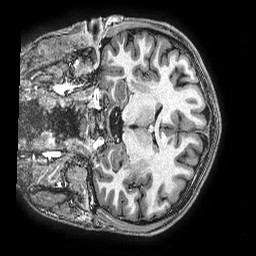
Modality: T1w
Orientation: coronal
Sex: male
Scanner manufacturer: ge
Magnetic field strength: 3 T
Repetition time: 0.0077 s
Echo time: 0.003436 s